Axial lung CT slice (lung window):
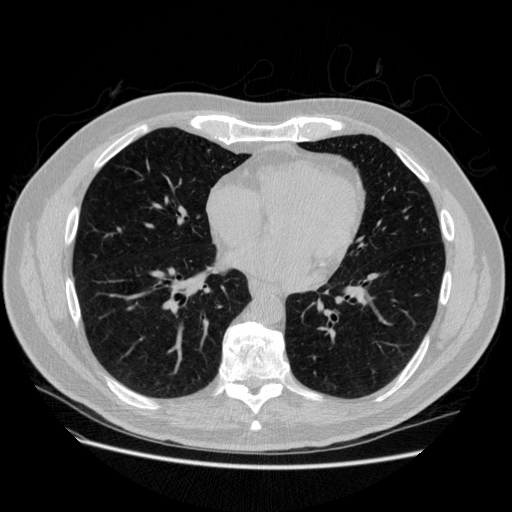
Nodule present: no